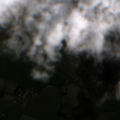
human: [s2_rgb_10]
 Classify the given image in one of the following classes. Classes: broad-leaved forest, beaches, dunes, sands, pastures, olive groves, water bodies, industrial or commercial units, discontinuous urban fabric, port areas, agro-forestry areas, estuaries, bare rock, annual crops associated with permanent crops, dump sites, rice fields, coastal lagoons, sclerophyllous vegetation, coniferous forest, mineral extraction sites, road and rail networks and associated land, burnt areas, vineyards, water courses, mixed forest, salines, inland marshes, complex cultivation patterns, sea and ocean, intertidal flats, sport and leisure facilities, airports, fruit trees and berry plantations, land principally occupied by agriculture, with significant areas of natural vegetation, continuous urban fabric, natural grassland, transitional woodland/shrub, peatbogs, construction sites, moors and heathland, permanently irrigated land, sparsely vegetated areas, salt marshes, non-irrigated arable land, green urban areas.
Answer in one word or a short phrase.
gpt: non-irrigated arable land, pastures, complex cultivation patterns, mixed forest